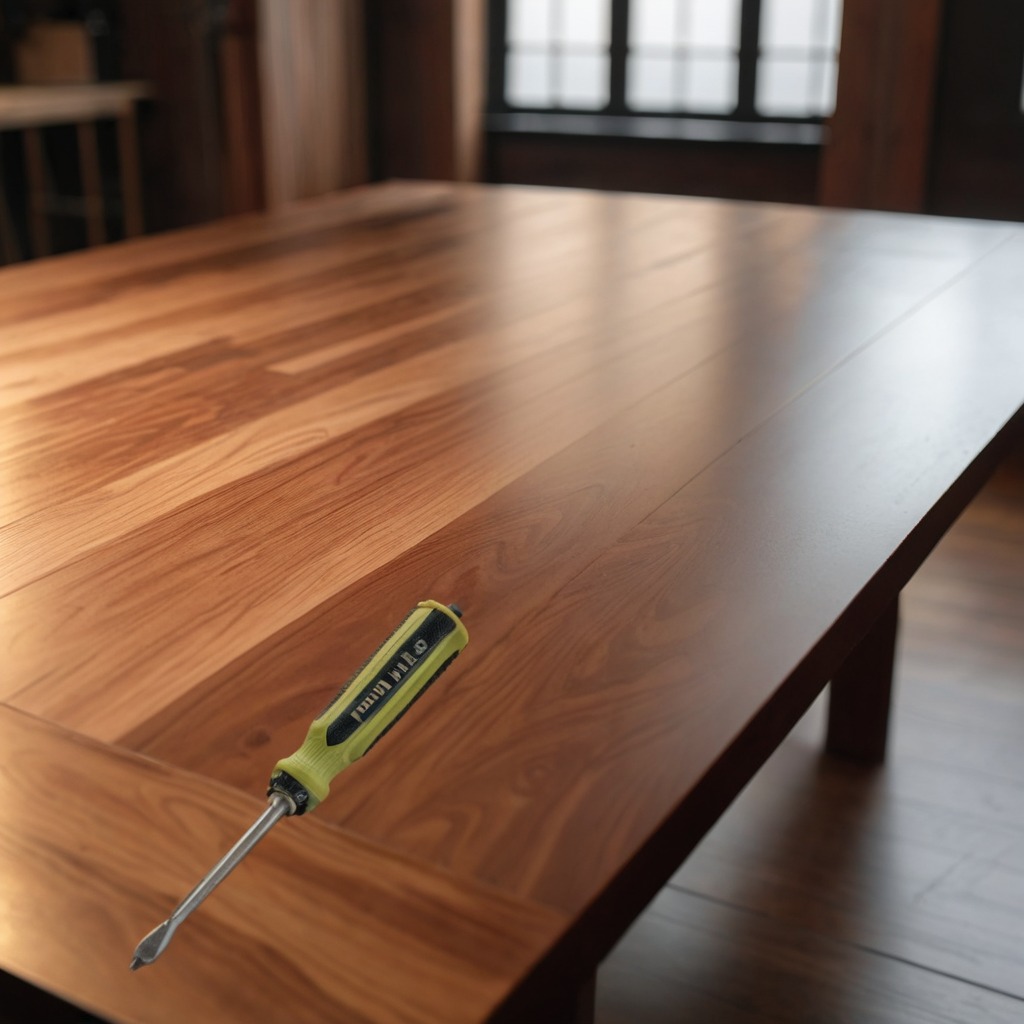
A screwdriver lies on the wooden table in a carpentry studio.